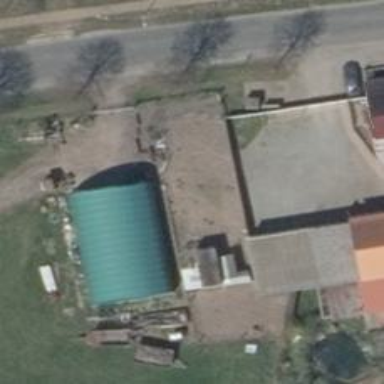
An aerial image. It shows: Farmyard area.